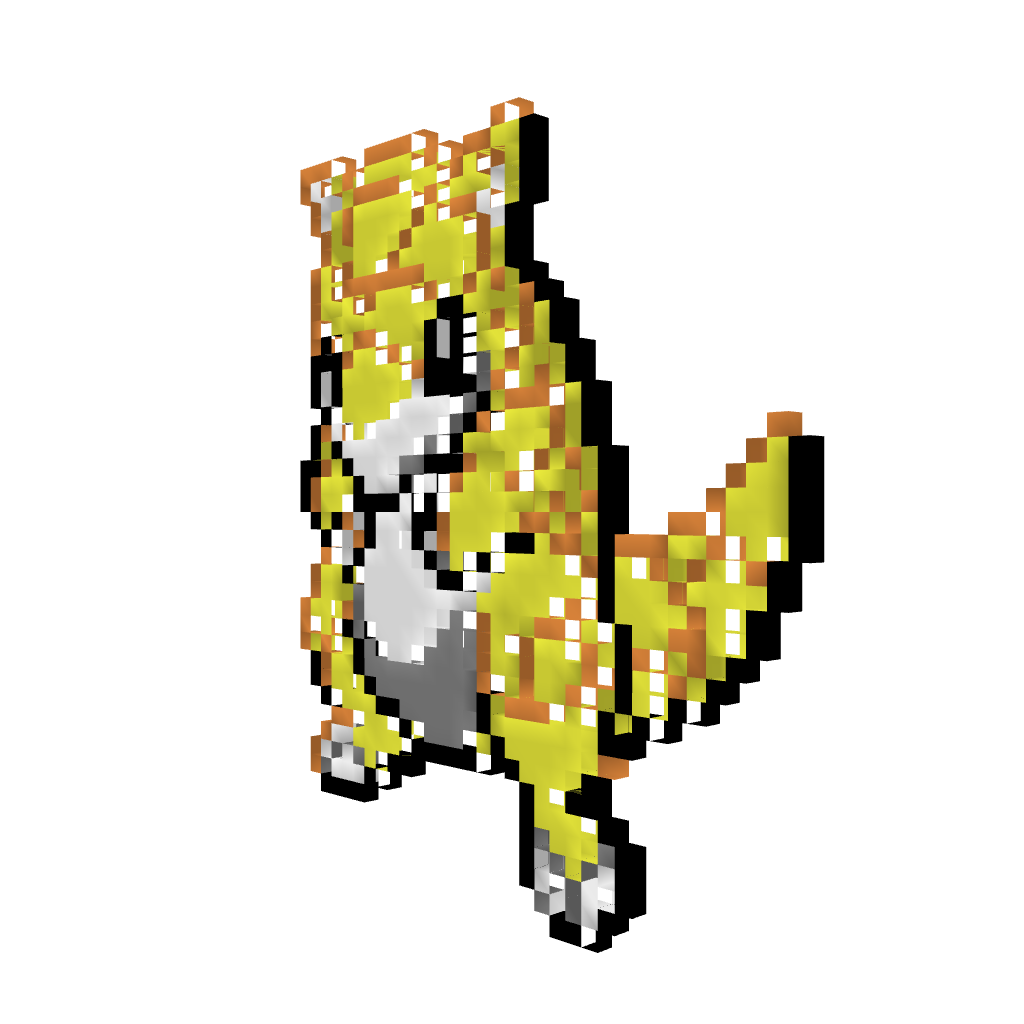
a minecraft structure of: Sandan high quality